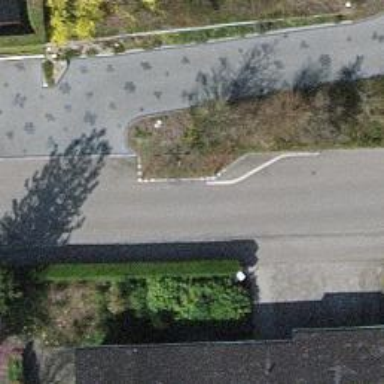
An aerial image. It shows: Raised kerb.